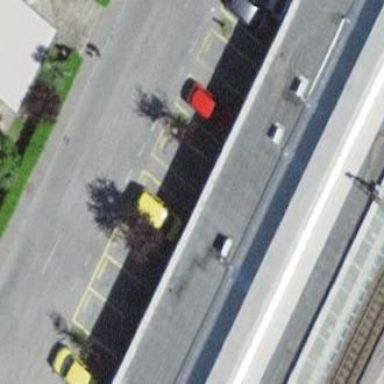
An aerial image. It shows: Parking area with asphalt surface. This is surface parking with park-and-ride facility.